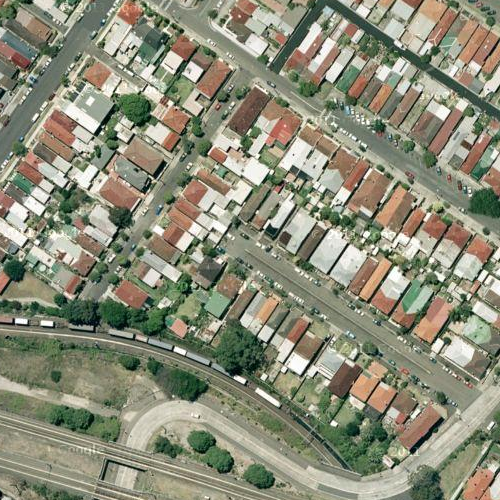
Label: sydney